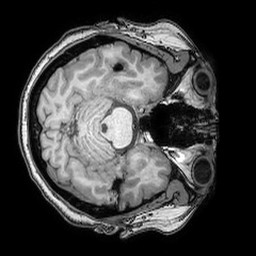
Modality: T1w
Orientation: axial
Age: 29
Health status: ill
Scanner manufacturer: philips
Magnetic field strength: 3 T
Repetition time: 0.007 s
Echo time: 0.0035 s